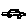
Label: car